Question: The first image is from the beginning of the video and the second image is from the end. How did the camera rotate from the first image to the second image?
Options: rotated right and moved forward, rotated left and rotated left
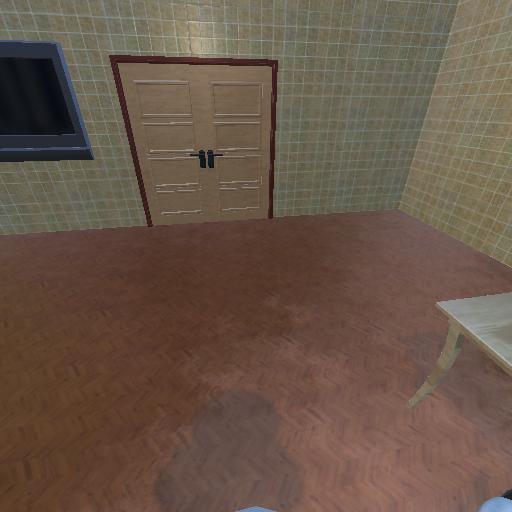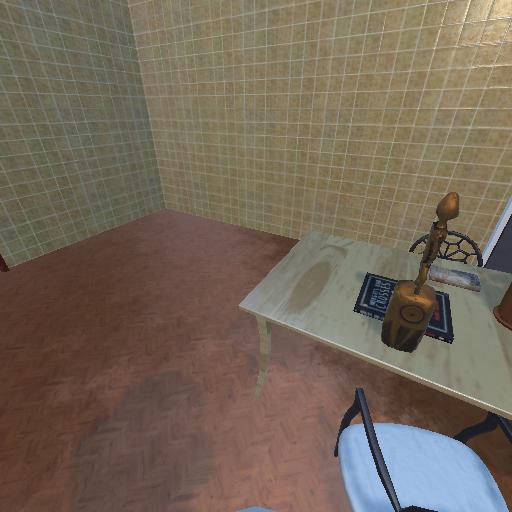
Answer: rotated right and moved forward